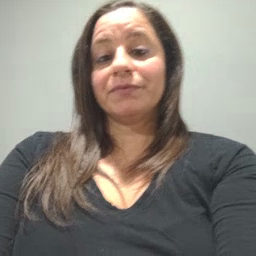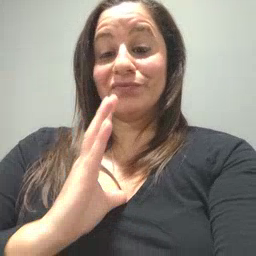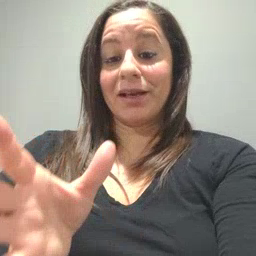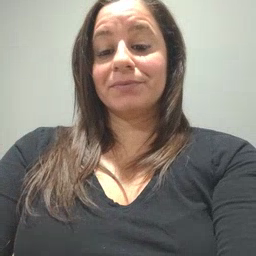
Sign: fine